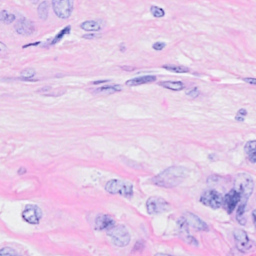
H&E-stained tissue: Breast